Question: please help me about that how i can convert my class into interface so other classes can use main menu . or let me know if there is easy way to call the same menu in the main class except extends bcz there are classes which already are extending other classes. here is the sample code
'''
package com.droidnova.android.howto.optionmenu;
import android.app.Activity;
import android.content.Intent;
import android.os.Bundle;
import android.view.Menu;
import android.view.MenuInflater;
import android.view.MenuItem;
import android.widget.Toast;
public class ControlMenu extends Activity {
/** Called when the activity is first created. */
@Override
public void onCreate(Bundle savedInstanceState) {
super.onCreate(savedInstanceState);
setContentView(R.layout.main);
}
@Override
public boolean onCreateOptionsMenu(Menu menu) {
MenuInflater inflater = getMenuInflater();
inflater.inflate(R.menu.menu, menu);
return true;
}
@Override
public boolean onOptionsItemSelected(MenuItem item) {
switch (item.getItemId()) {
case R.id.settings:
Intent intent = new Intent(this, ShowSettings.class);
startActivity(intent);
break;
case R.id.services:
Intent intent2 = new Intent(this, Test.class);
startActivity(intent2);
break;
case R.id.Quit:
finish();
break;
default:
break;
}
return true;
}
}
'''
i want to call these menus into other classes (one of them are listed below) so that option menu is available on every activity without using extends.
'''
public class Test extends ListActivity {
/** Called when the activity is first created. */
@Override
public void onCreate(Bundle savedInstanceState) {
super.onCreate(savedInstanceState);
setContentView(R.layout.listplaceholder);
ArrayList<HashMap<String, String>> mylist = new ArrayList<HashMap<String, String>>();
JSONObject json = JSONfunctions.getJSONfromURL("http://midsweden.gofreeserve.com/fetch.php");
try{
JSONArray earthquakes = json.getJSONArray("earthquakes");
for(int i=0;i<earthquakes.length();i++){
HashMap<String, String> map = new HashMap<String, String>();
JSONObject e = earthquakes.getJSONObject(i);
map.put("id", String.valueOf(i));
map.put("name", "Earthquake name:" + e.getString("name"));
map.put("password", "Magnitude: " + e.getString("password"));
mylist.add(map);
}
}catch(JSONException e) {
Log.e("log_tag", "Error parsing data "+e.toString());
}
ListAdapter adapter = new SimpleAdapter(this, mylist , R.layout.test,
new String[] { "name", "magnitude" },
new int[] { R.id.item_title, R.id.item_subtitle });
setListAdapter(adapter);
final ListView lv = getListView();
lv.setTextFilterEnabled(true);
lv.setOnItemClickListener(new OnItemClickListener() {
public void onItemClick(AdapterView<?> parent, View view, int position, long id) {
@SuppressWarnings("unchecked")
HashMap<String, String> o = (HashMap<String, String>) lv.getItemAtPosition(position);
Toast.makeText(Test.this, "ID '" + o.get("id") + "' was clicked.", Toast.LENGTH_SHORT).show();
}
});
}
}
'''
now i am following this way
'''
package com.droidnova.android.howto.optionmenu;
import android.app.Activity;
import android.content.Intent;
import android.view.Menu;
import android.view.MenuInflater;
import android.view.MenuItem;
import android.content.Intent;
public class MenuHandler extends Activity{
private Activity activity;
public MenuHandler(Activity activity) {
this.activity = activity;
}
public boolean onCreateOptionsMenu(Menu menu) {
MenuInflater inflater = activity.getMenuInflater();
inflater.inflate(R.menu.menu, menu);
return true;
}
public boolean onOptionsItemSelected(MenuItem item) {
switch (item.getItemId()) {
case R.id.settings:
Intent intent = new Intent(this, ShowSettings.class);
startActivity(intent);
break;
case R.id.services:
Intent intent2 = new Intent(this, Test.class);
startActivity(intent2);
break;
case R.id.Quit:
finish();
break;
default:
break;
}
return true;
}
'''
}
and Test class is
'''
package com.droidnova.android.howto.optionmenu;
import java.util.ArrayList;
import java.util.HashMap;
import org.json.JSONArray;
import org.json.JSONException;
import org.json.JSONObject;
import org.w3c.dom.Document;
import org.w3c.dom.Element;
import org.w3c.dom.NodeList;
import android.app.ListActivity;
import android.content.Intent;
import android.os.Bundle;
import android.util.Log;
import android.view.Menu;
import android.view.MenuItem;
import android.view.View;
import android.widget.AdapterView;
import android.widget.AdapterView.OnItemClickListener;
import android.widget.ListAdapter;
import android.widget.ListView;
import android.widget.SimpleAdapter;
import android.widget.Toast;
public class Test extends ListActivity {
private MenuHandler menuHandler;
@Override
public void onCreate(Bundle savedInstanceState) {
super.onCreate(savedInstanceState);
setContentView(R.layout.listplaceholder);
menuHandler = new MenuHandler(this);
ArrayList<HashMap<String, String>> mylist = new ArrayList<HashMap<String, String>>();
JSONObject json = JSONfunctions.getJSONfromURL("http://midsweden.gofreeserve.com/fetch.php");
try{
JSONArray earthquakes = json.getJSONArray("earthquakes");
for(int i=0;i<earthquakes.length();i++){
HashMap<String, String> map = new HashMap<String, String>();
JSONObject e = earthquakes.getJSONObject(i);
map.put("id", String.valueOf(i));
map.put("name", "Earthquake name:" + e.getString("name"));
map.put("password", "Magnitude: " + e.getString("password"));
mylist.add(map);
}
}catch(JSONException e) {
Log.e("log_tag", "Error parsing data "+e.toString());
}
ListAdapter adapter = new SimpleAdapter(this, mylist , R.layout.test,
new String[] { "name", "magnitude" },
new int[] { R.id.item_title, R.id.item_subtitle });
setListAdapter(adapter);
final ListView lv = getListView();
lv.setTextFilterEnabled(true);
lv.setOnItemClickListener(new OnItemClickListener() {
public void onItemClick(AdapterView<?> parent, View view, int position, long id) {
@SuppressWarnings("unchecked")
HashMap<String, String> o = (HashMap<String, String>) lv.getItemAtPosition(position);
Toast.makeText(Test.this, "ID '" + o.get("id") + "' was clicked.", Toast.LENGTH_SHORT).show();
}
});
}
@Override
public boolean onCreateOptionsMenu(Menu menu) {
return menuHandler.onCreateOptionsMenu(menu);
}
@Override
public boolean onOptionsItemSelected(MenuItem item) {
return menuHandler.onOptionsItemSelected(item);
}
}
'''
menu are perfectly appearing on the screen but when i am clicking on any menu it "Force to stop" pops up
Now i am able to get logat errors Here they are

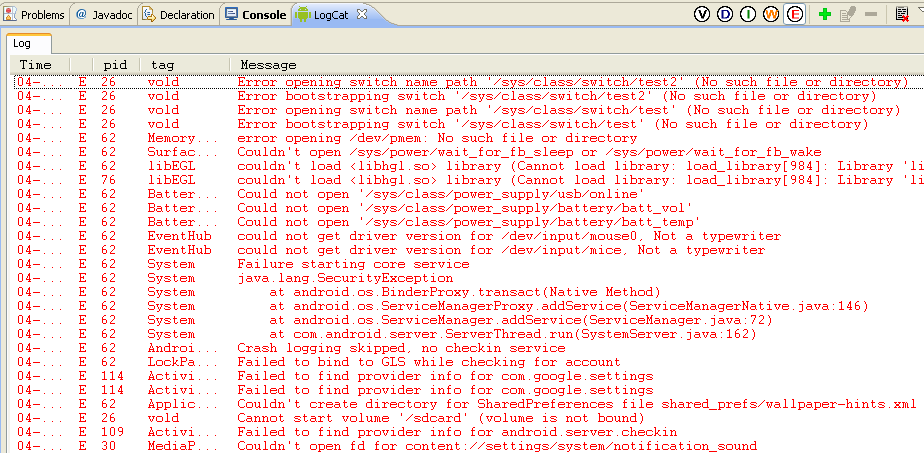
Answer: What I would do is create a special class to handle menu creation and events and delegate everythng to it. The code will look like this:
'''
public class MenuHandler {
private Activity activity;
public MenuHandler(Activity activity) {
this.activity = activity;
}
public boolean onCreateOptionsMenu(Menu menu) {
MenuInflater inflater = activity.getMenuInflater();
inflater.inflate(R.menu.menu, menu);
return true;
}
public boolean onOptionsItemSelected(MenuItem item) {
//Handle events here
}
}
'''
Then when you need to have a menu in your 'Activity', you create 'MenuHandler' and delegate method calls to it:
'''
public MyActivity extends Activity {
private MenuHandler menuHandler;
@Override
public void onCreate(Bundle savedInstanceState) {
super.onCreate(savedInstanceState);
setContentView(R.layout.main);
menuHandler = new MenuHandler(this);
}
@Override
public boolean onCreateOptionsMenu(Menu menu) {
return menuHandler.onCreateOprionsMenu(menu);
}
@Override
public boolean onOptionsItemSelected(MenuItem item) {
return menuHandler.onOptionsItemSelected(item);
}
}
'''